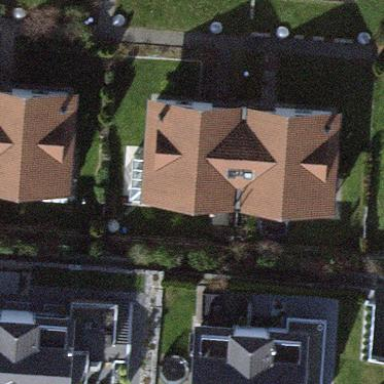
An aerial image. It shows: Semi-detached house.